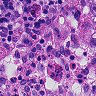
Metastatic tissue present: yes